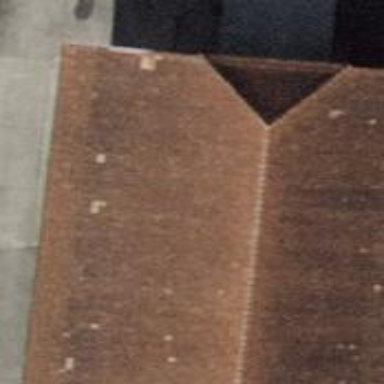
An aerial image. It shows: Half-hipped roof farm auxiliary building.